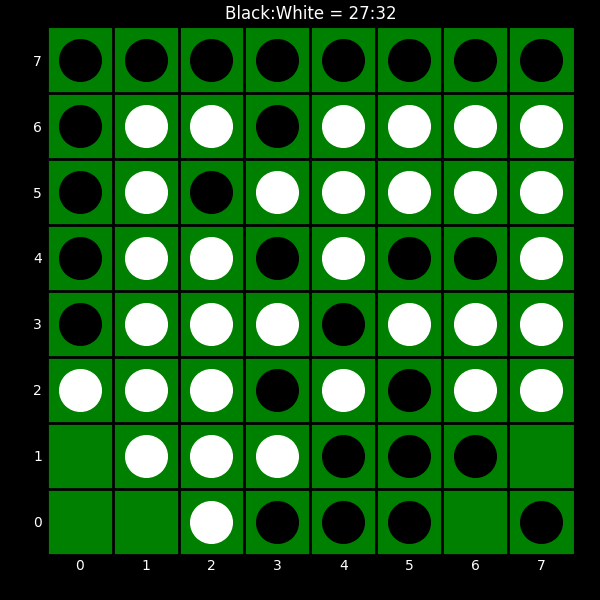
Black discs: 27
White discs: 32